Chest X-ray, AP view. Patient: 55 years old, sex M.
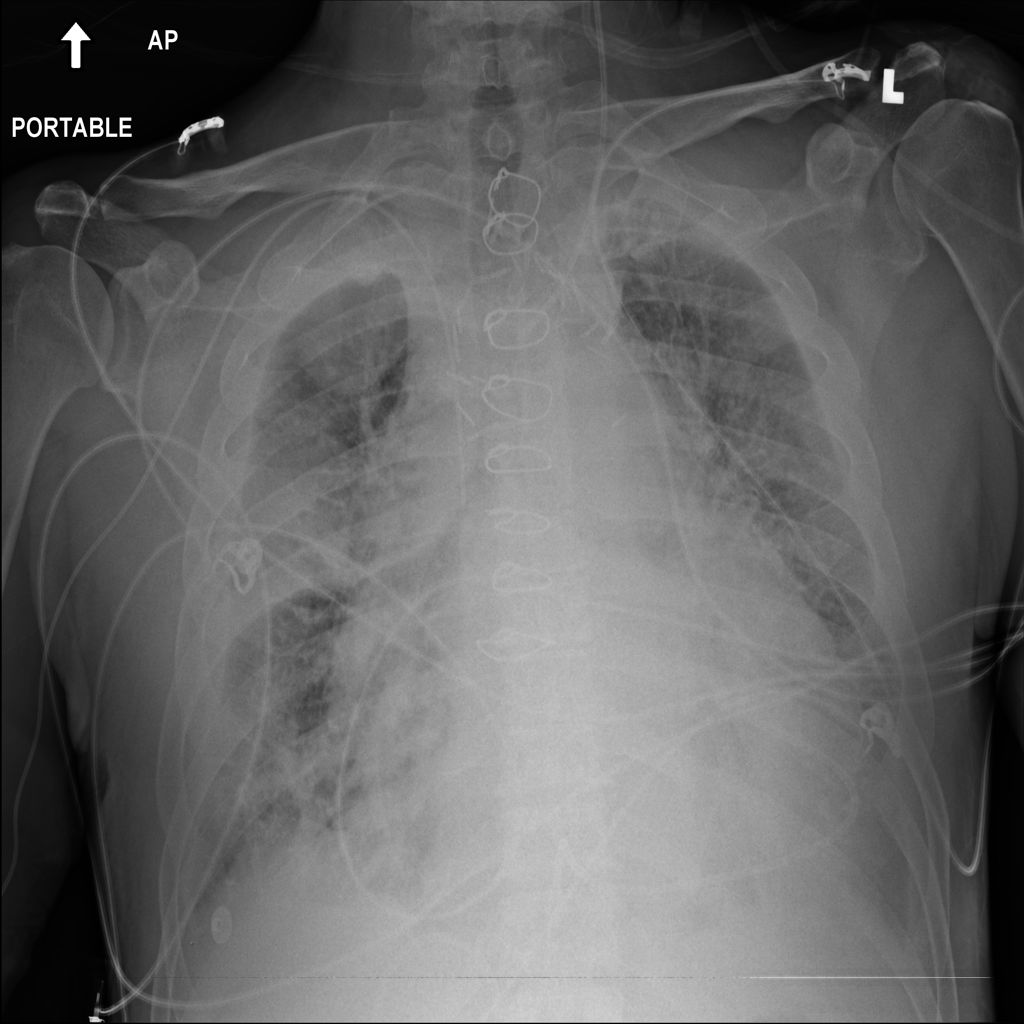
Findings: Cardiomegaly, Effusion, Pleural_Thickening